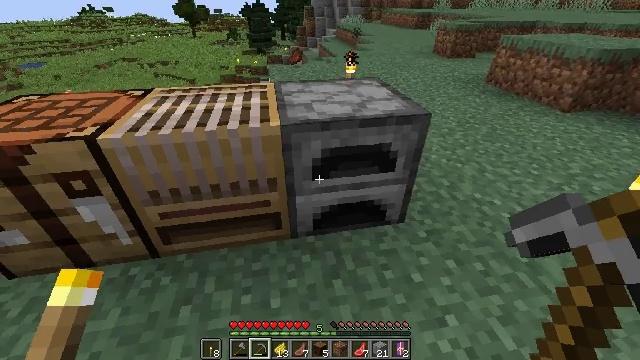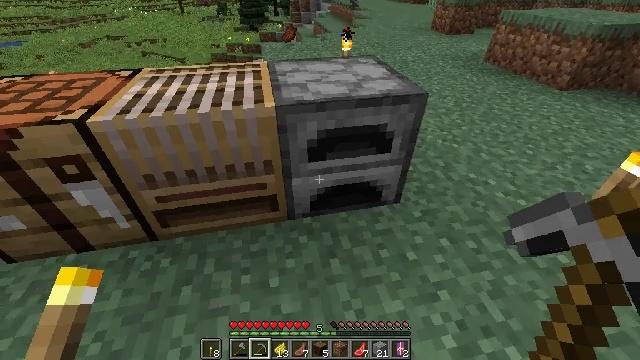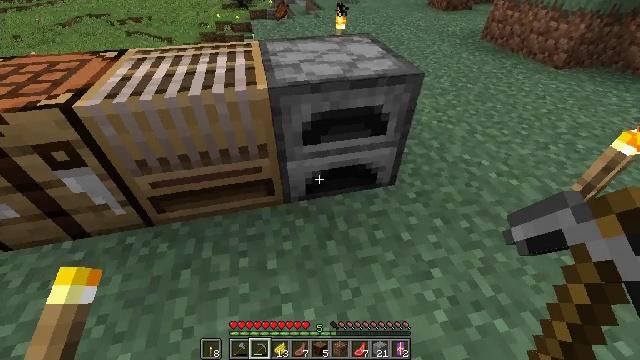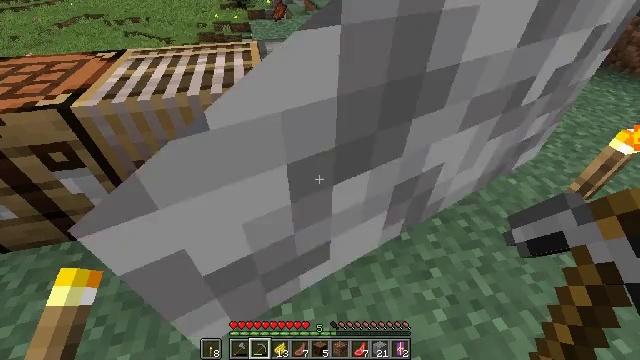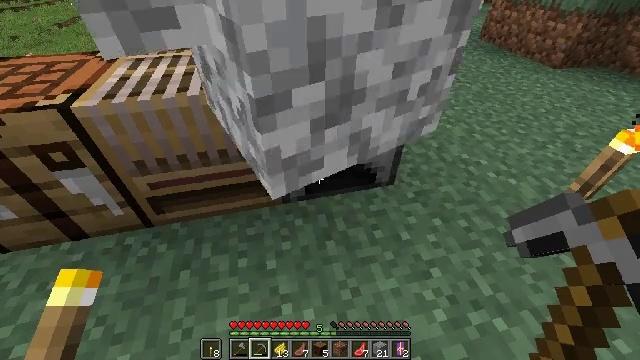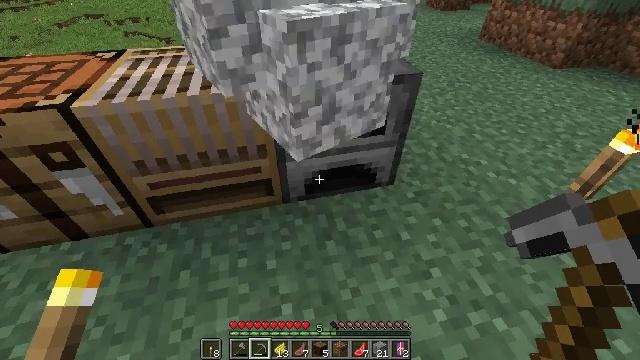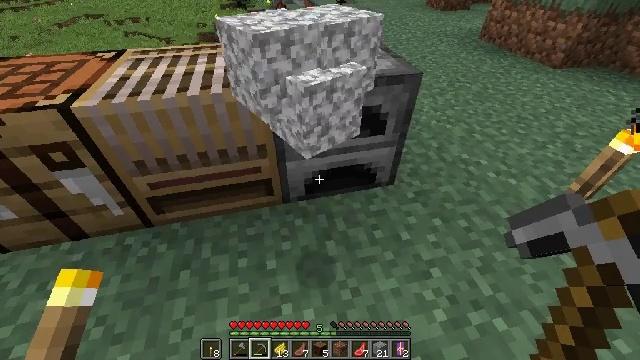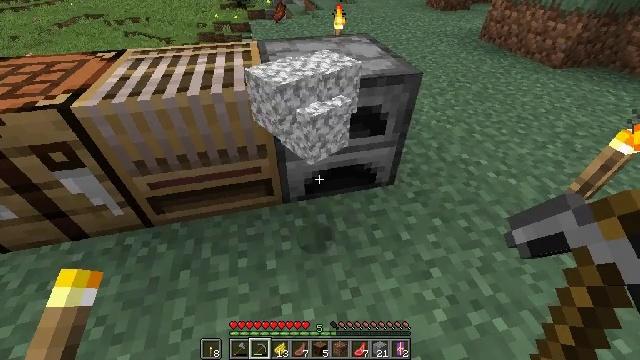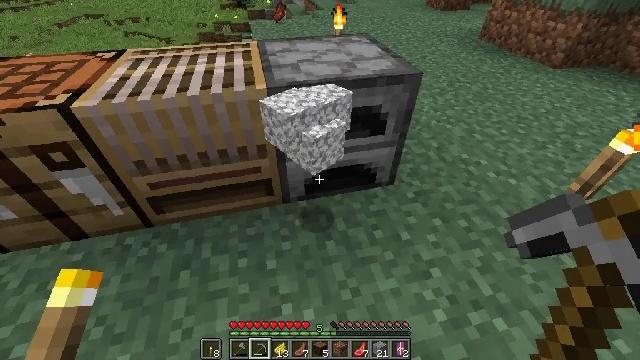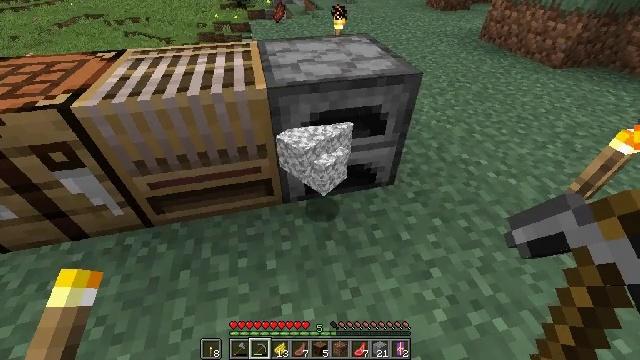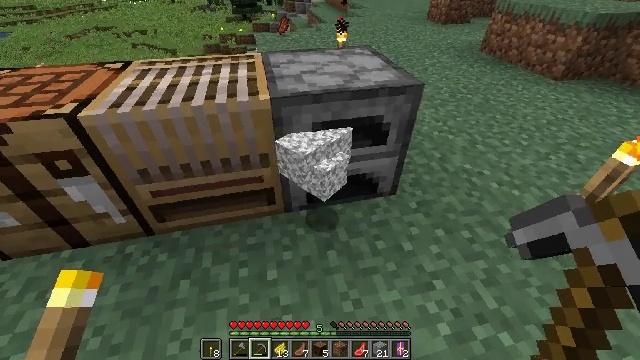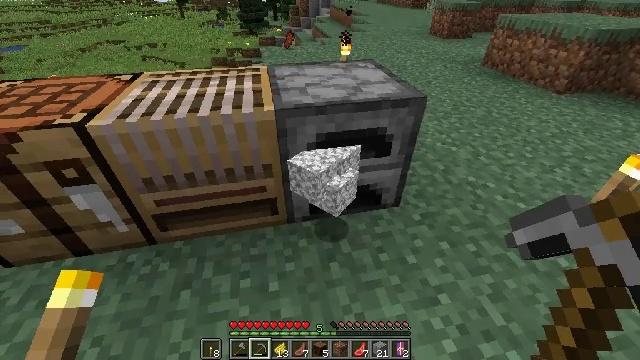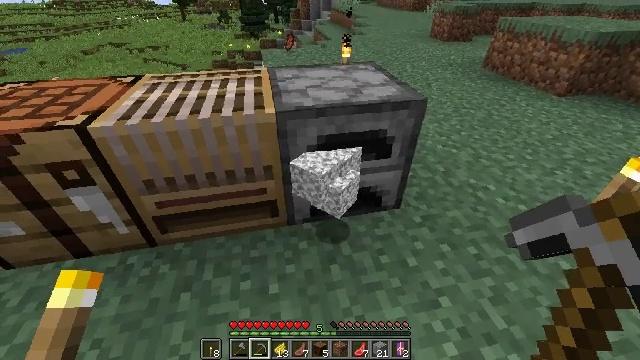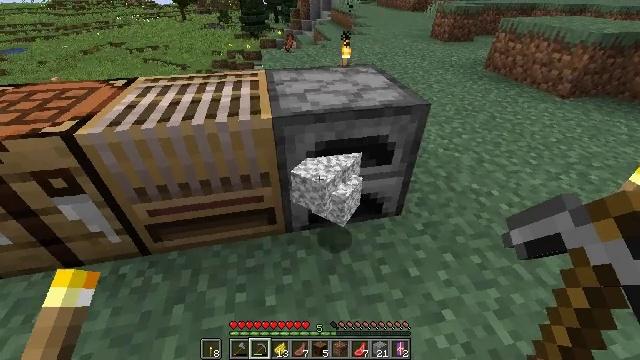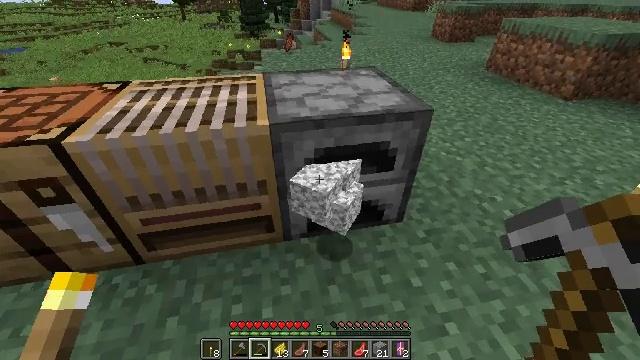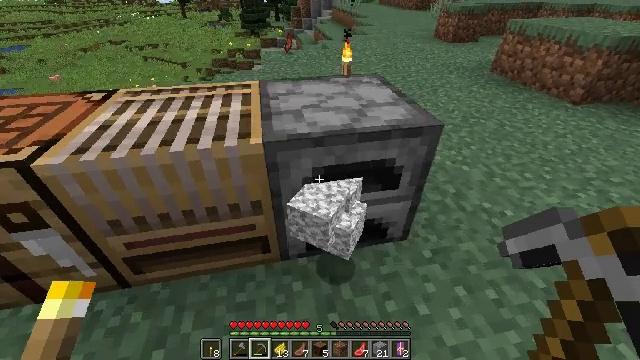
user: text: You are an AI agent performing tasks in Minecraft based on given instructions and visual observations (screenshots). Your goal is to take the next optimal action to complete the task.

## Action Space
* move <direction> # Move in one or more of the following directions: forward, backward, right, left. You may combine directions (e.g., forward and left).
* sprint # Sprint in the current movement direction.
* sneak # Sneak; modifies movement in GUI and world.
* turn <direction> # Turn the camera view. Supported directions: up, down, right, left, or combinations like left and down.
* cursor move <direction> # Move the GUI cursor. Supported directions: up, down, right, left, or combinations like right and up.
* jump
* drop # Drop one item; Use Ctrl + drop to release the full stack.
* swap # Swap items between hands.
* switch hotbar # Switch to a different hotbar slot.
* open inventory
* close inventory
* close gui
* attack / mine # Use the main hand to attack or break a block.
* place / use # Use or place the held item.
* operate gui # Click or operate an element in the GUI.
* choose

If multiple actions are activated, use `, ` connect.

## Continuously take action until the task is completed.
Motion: motion action
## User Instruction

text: Craft polished diorite.
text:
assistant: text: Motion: turn right and down
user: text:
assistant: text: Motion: turn right and down
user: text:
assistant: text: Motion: no_op
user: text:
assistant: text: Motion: no_op
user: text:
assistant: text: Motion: no_op
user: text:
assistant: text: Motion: no_op
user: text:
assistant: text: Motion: no_op
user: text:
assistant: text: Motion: no_op
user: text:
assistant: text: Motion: no_op
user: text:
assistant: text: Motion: turn up
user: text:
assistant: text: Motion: turn up
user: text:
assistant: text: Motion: no_op
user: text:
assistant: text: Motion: move forward
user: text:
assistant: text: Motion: move forward
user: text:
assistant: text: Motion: move forward
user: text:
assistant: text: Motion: move forward
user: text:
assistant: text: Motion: move forward
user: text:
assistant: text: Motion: move forward
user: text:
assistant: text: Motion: move forward
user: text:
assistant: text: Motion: no_op
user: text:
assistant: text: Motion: turn left
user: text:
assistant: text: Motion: turn left
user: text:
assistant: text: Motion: move left, turn left
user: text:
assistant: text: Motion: move back and move left
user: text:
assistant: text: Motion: move back and move left
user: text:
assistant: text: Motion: move back and move left, turn left and up
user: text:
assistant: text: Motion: move back and move left, turn left and up
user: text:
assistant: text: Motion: move back and move left, turn left and up
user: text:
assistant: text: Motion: move left
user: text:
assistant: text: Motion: no_op